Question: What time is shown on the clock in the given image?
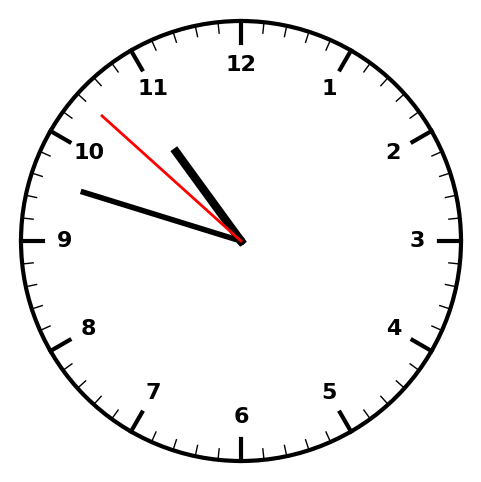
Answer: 10:47:52